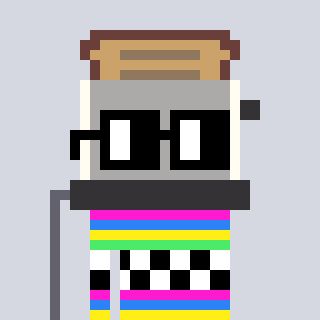
a pixel art character with square black glasses, a toaster-shaped head and a orange-colored body on a cool background